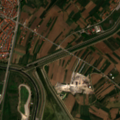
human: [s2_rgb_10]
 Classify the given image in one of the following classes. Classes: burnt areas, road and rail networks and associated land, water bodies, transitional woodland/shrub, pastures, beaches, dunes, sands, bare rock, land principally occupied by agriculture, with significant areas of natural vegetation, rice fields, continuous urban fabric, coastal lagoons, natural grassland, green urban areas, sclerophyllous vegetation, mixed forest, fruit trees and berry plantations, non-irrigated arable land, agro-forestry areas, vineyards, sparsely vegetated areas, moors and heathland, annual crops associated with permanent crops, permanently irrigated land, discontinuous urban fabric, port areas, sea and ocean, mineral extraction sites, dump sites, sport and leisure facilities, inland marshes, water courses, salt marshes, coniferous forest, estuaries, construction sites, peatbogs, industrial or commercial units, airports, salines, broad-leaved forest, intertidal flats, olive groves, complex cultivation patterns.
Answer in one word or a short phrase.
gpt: discontinuous urban fabric, sport and leisure facilities, non-irrigated arable land, water bodies